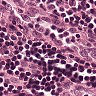
Metastatic tissue present: no